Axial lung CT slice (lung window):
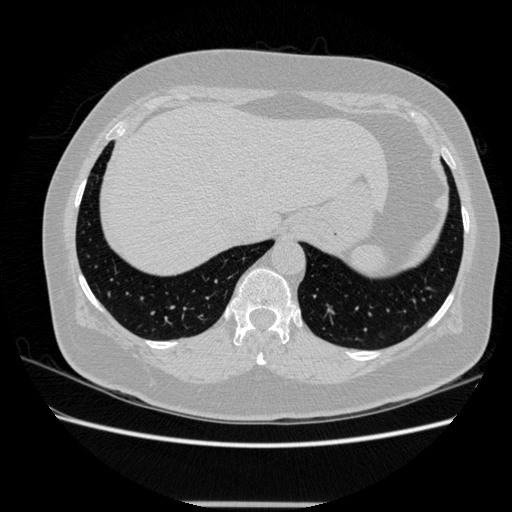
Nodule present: no